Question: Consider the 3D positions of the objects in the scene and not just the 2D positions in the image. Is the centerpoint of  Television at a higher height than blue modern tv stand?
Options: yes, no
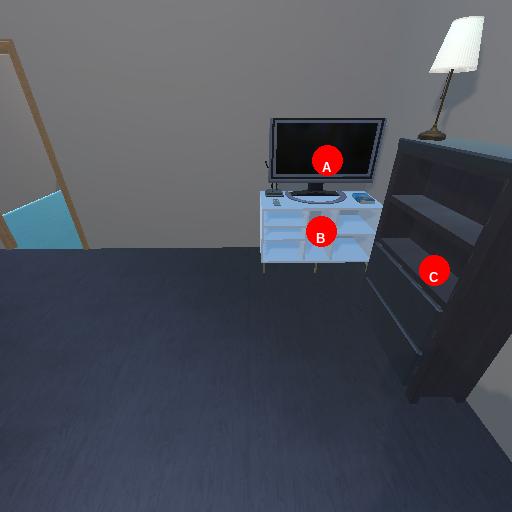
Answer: yes